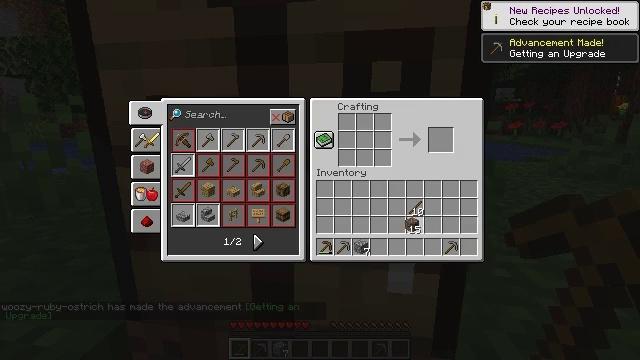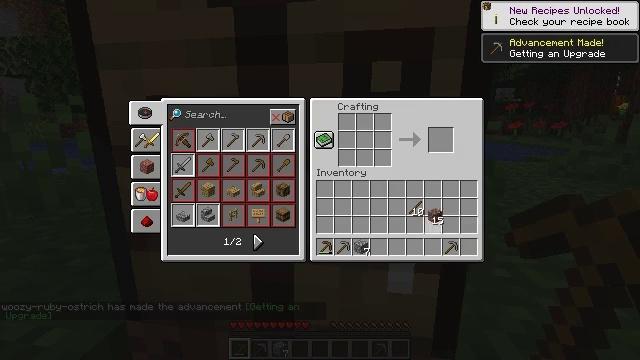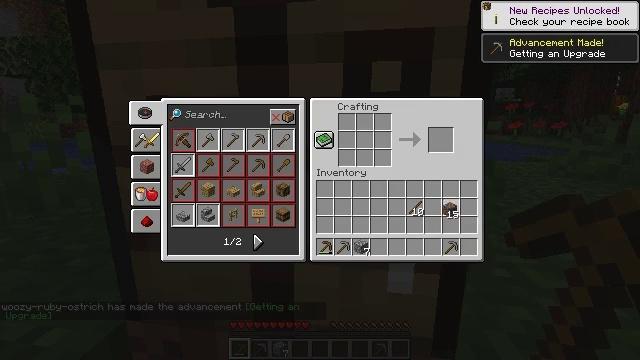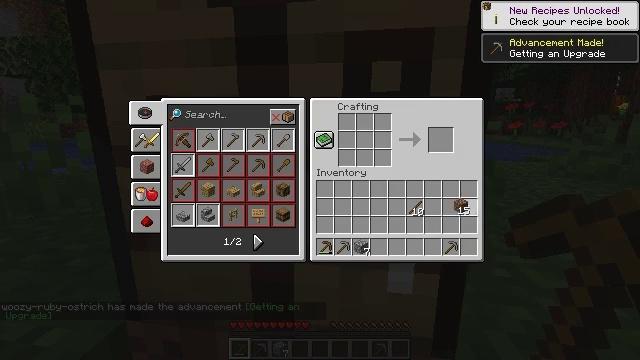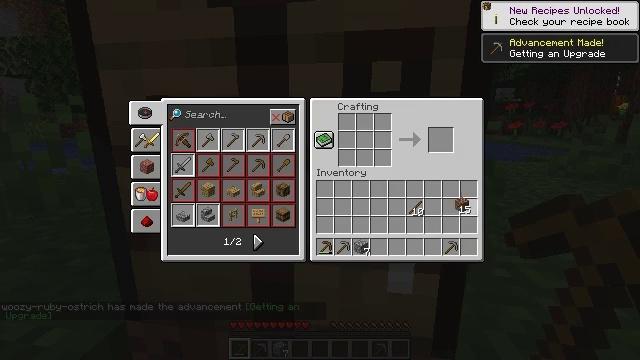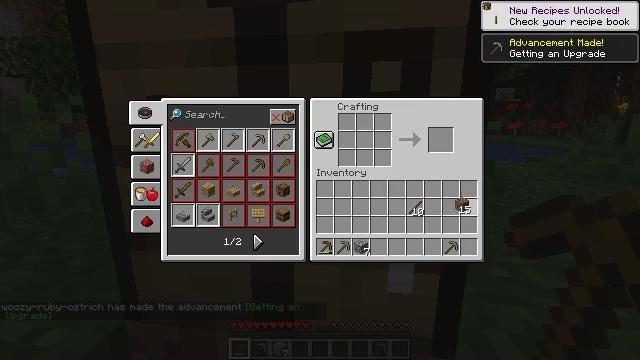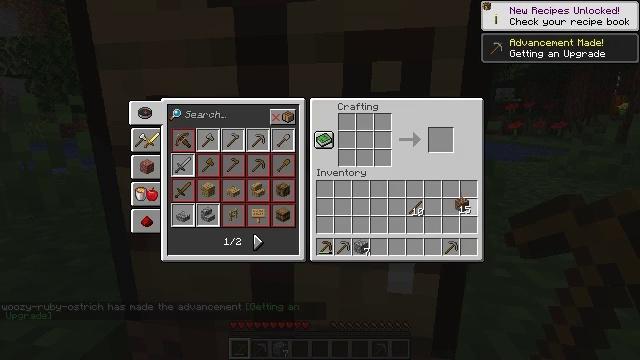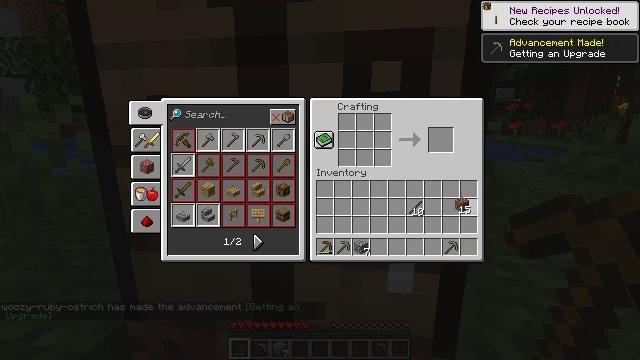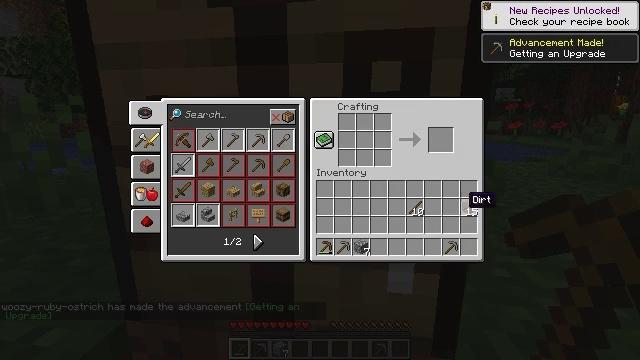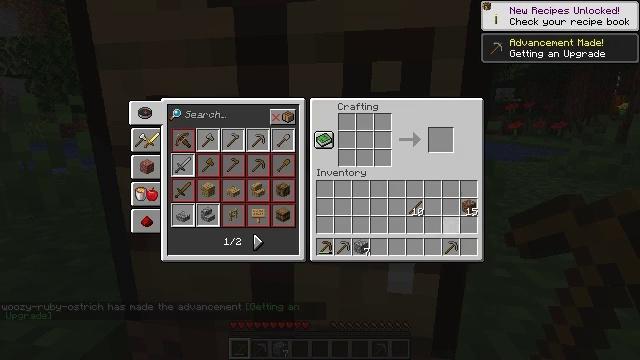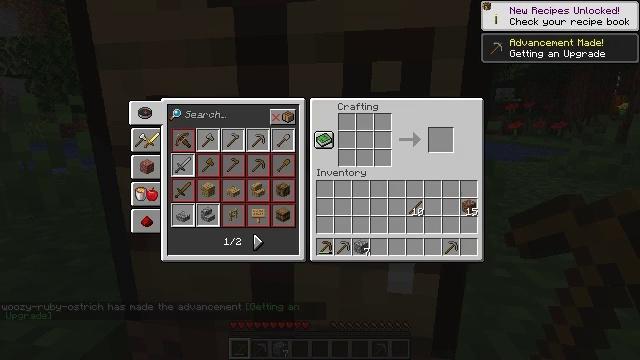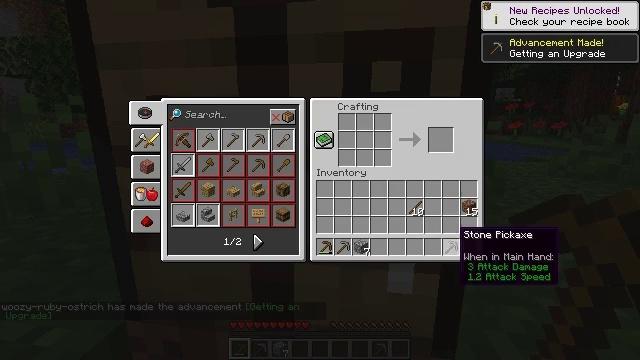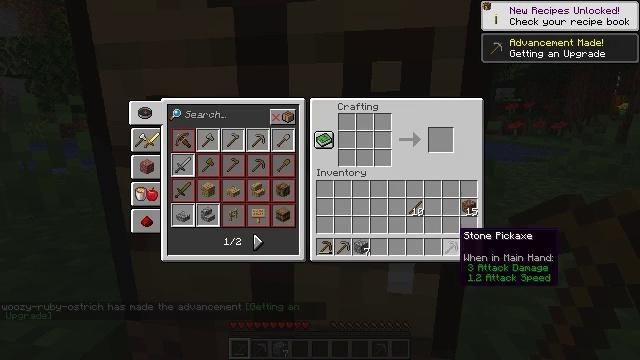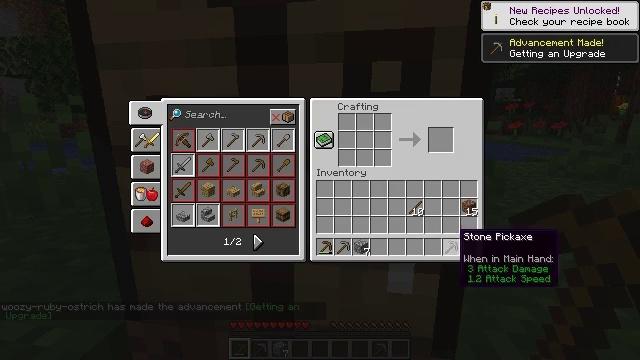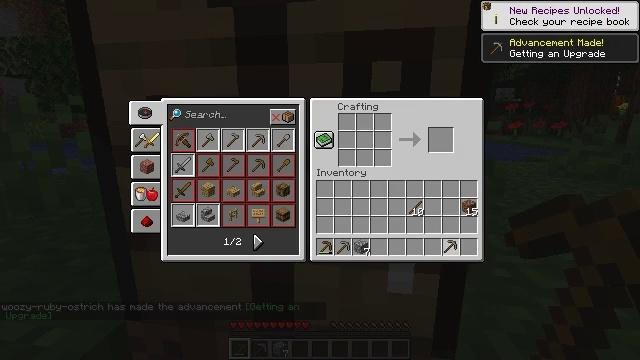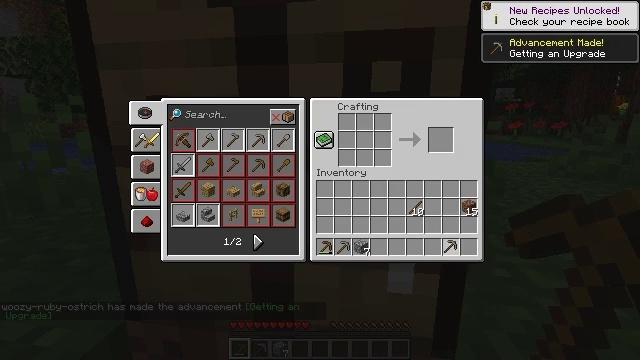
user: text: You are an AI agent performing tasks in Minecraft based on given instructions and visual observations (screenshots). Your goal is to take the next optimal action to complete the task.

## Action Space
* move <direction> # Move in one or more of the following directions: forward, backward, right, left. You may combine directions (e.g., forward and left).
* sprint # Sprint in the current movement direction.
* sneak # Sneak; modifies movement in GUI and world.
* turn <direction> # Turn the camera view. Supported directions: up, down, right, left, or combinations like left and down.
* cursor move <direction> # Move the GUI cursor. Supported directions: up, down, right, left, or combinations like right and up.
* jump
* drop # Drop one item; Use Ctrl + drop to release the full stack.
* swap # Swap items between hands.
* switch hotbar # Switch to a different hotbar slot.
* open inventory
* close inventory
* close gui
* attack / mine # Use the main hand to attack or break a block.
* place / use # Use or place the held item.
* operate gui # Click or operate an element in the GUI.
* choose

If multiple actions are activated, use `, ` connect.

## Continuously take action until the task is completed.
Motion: motion action
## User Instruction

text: Take sticks and cobblestone to craft a stone shovel.
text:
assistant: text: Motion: cursor move right and up
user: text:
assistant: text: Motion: cursor move right
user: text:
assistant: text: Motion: cursor move right
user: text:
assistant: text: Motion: no_op
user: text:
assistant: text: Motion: operate gui
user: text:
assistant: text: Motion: operate gui
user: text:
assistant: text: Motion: operate gui
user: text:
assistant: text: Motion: no_op
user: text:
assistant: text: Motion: cursor move down
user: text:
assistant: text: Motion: cursor move down
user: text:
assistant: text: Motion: cursor move down
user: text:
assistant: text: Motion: no_op
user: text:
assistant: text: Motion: no_op
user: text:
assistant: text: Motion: operate gui
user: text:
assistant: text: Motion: operate gui
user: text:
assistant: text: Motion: operate gui
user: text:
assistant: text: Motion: cursor move left and up
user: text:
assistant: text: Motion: cursor move left and up
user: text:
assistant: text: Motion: cursor move left
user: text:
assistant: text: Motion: no_op
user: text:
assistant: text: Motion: no_op
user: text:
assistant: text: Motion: no_op
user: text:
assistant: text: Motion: cursor move left
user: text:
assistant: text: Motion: no_op
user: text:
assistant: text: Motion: no_op
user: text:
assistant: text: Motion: no_op
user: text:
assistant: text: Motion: operate gui
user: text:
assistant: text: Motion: operate gui
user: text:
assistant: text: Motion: operate gui
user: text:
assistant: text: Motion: no_op